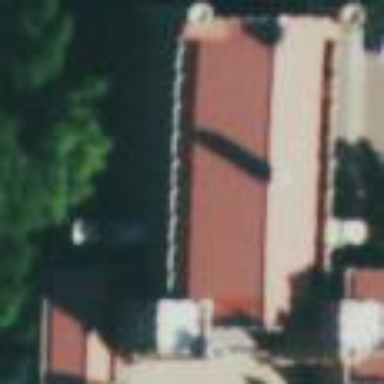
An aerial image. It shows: University building that houses theatre.